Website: walmart
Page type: payment
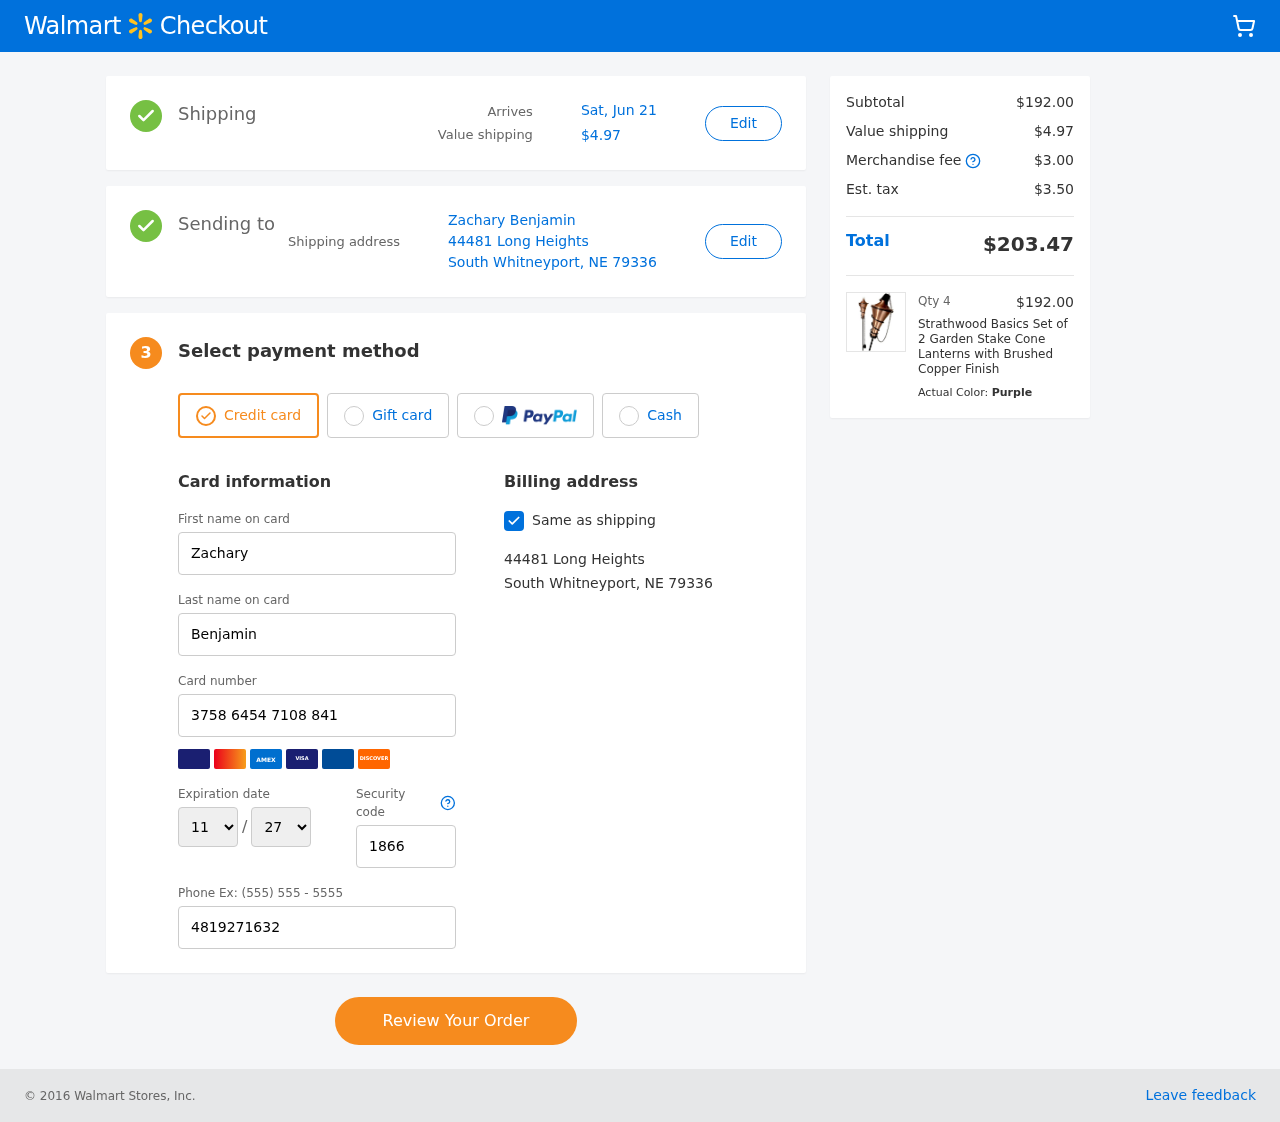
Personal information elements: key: PII_CARD_EXPIRY_MONTH
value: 11
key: PII_CARD_EXPIRY_YEAR
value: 27
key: PII_CITY_STATE_ZIP
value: South Whitneyport, NE 79336
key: PII_FULLNAME
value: Zachary Benjamin
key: PII_STREET
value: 44481 Long Heights
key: PII_FIRSTNAME
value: Zachary
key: PII_LASTNAME
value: Benjamin
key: PII_CARD_NUMBER
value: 3758 6454 7108 841
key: PII_CARD_CVV
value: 1866
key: PII_PHONE
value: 4819271632
Product elements: key: PRODUCT1_NAME
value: Strathwood Basics Set of 2 Garden Stake Cone Lanterns with Brushed Copper Finish
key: PRODUCT1_PRICE
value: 48
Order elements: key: ORDER_DELIVERY_DATE
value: Sat, Jun 21
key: ORDER_SHIPPING_COST
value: $4.97
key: ORDER_SUBTOTAL
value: $192.00
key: ORDER_MERCHANDISE_FEE
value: $3.00
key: ORDER_TAX
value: $3.50
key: ORDER_TOTAL
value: $203.47
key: ORDER_NUM_ITEMS
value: Qty 4